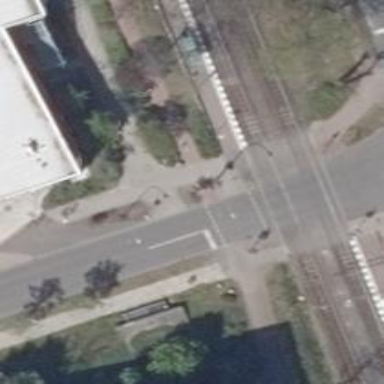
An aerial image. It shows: Crossing with traffic signals.